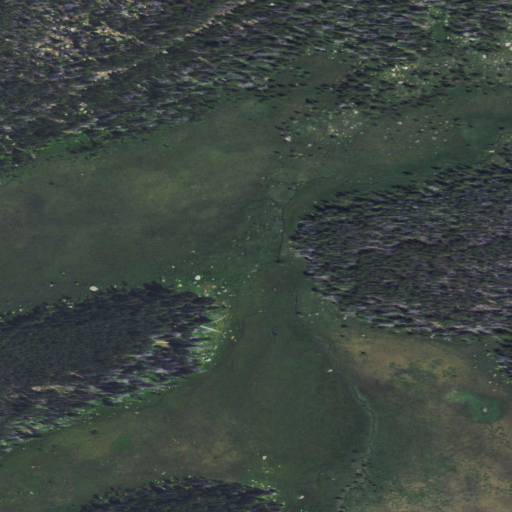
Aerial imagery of plain(s) in Montana named Little Boulder Park containing evergreen forest, herbaceous wetlands, grassland, and woody wetlands